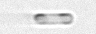
Label: Bacillariophyceae